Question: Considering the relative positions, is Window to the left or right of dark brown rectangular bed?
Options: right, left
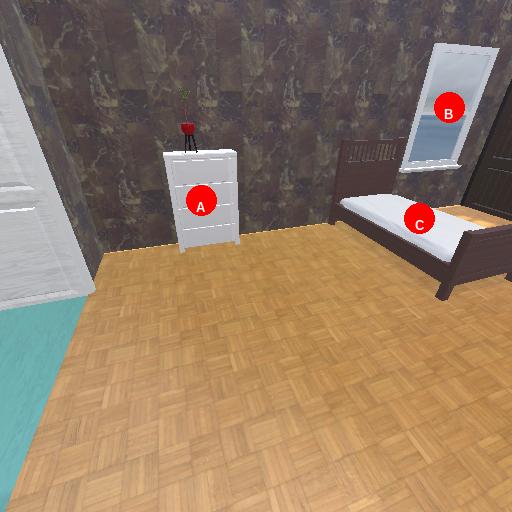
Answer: right